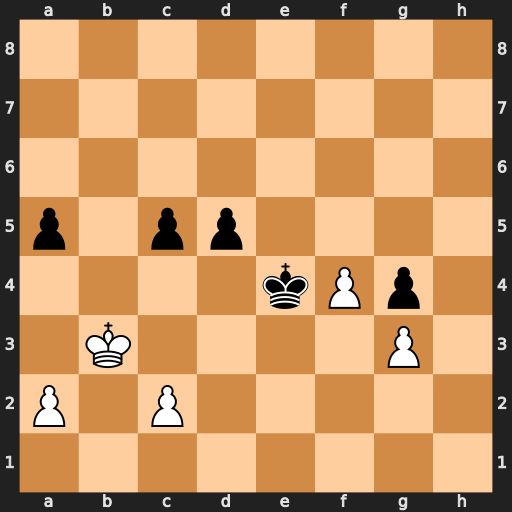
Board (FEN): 8/8/8/p1pp4/4kPp1/1K4P1/P1P5/8
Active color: w
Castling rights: -
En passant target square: -
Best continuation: a3 Kf5 Ka4